Question: Ok, so I don't understand why this happens sometimes. When you first drag in a UITableView into your .xib, the tableView background looks white. Then if you change it to another color, and try to switch back to the default with the slash in it, or even white, the TableView shows black. See image
The tableview is set to white. The View for the view controller is set to white, yet I see black in the .xib. However when I actually run the app, it does show white correctly. It just bothers me that I see black like this and don't know why. Does this happen to other ppl? Thanks.
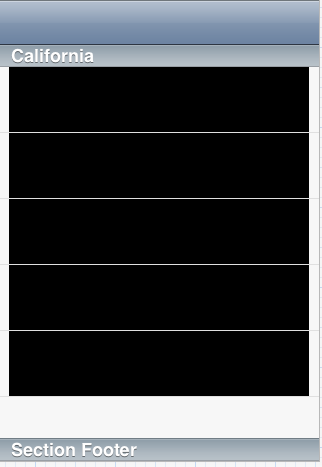
Answer: Yeah this happens quite frequently. It's not only related to the UITableViewCell but it can happen on all UIViews.
I've stopped using the default value and instead select the actual color even though they are the same. It is only when selecting default it will give this kind of results.